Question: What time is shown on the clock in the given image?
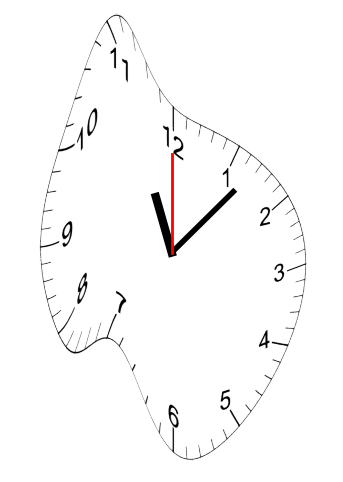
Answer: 11:07:00